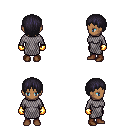
a pixel art fantasy rpg character, female body template, human, dark skin, chain mail, teal pants, raven plain hairstyle, gold gloves, brown shoes, four views (front, back, left, right), 2x2 character sprite sheet, small pixel art, hard edges, no anti-aliasing